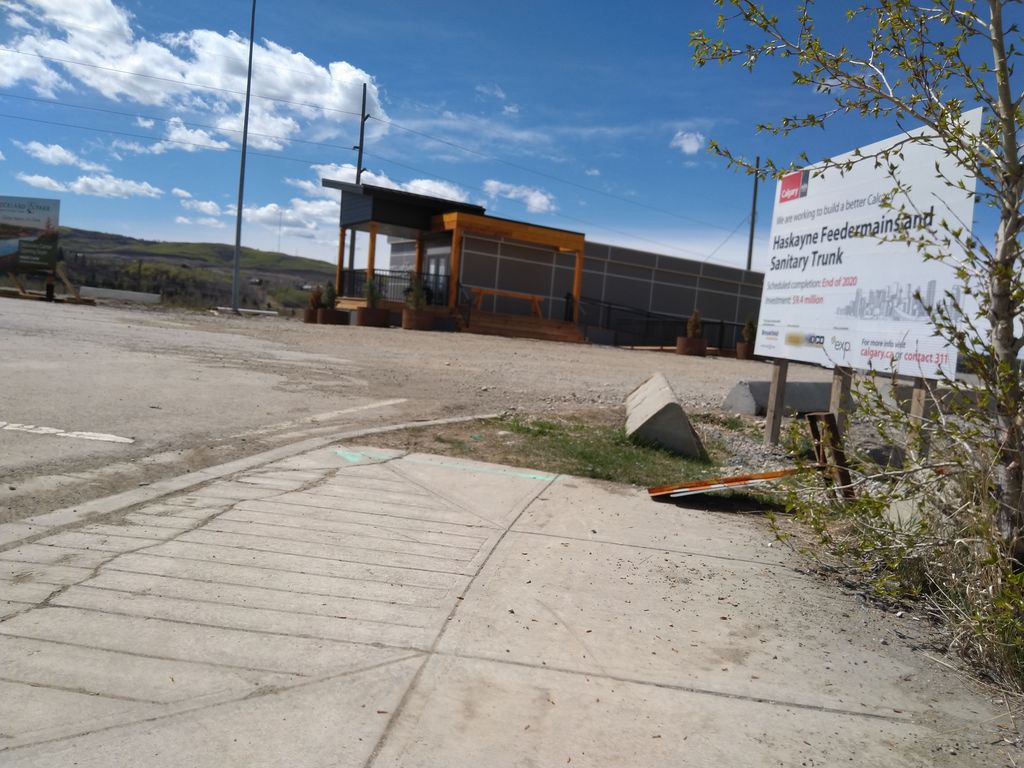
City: calgary